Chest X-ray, PA view. Patient: 22 years old, sex F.
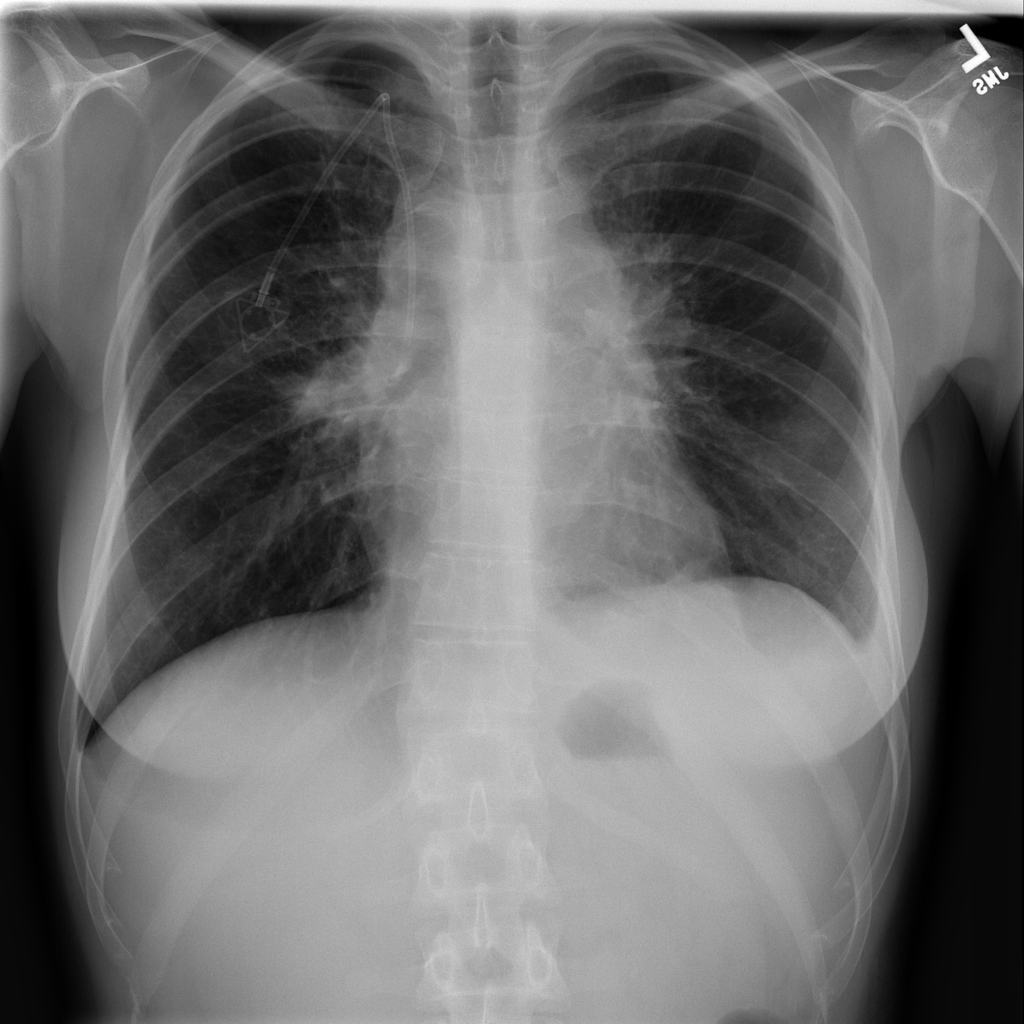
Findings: Effusion, Fibrosis